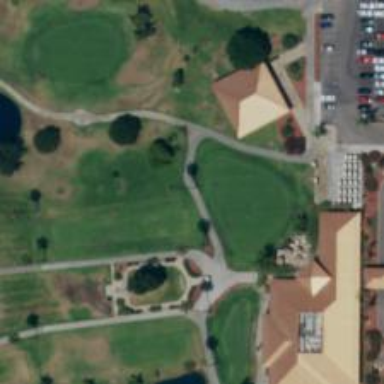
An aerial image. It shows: Golf cartpath that is also road path.